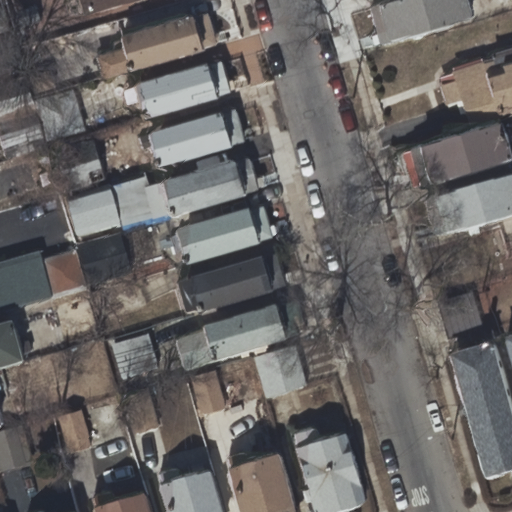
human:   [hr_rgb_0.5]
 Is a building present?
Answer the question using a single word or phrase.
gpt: yes

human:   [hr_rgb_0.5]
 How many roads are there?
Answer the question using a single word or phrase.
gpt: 1

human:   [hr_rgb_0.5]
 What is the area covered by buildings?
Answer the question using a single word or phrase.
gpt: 3240m2

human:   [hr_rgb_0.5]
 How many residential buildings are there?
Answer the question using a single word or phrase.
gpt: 40

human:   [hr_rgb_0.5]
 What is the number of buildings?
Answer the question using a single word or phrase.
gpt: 40

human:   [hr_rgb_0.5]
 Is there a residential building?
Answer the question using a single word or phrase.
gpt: yes

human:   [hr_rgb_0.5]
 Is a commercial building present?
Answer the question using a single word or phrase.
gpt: no

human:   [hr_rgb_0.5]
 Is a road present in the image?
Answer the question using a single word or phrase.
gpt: yes

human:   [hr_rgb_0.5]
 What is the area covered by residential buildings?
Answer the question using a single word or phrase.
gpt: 3240m2

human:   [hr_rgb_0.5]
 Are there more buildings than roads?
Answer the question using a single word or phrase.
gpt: yes

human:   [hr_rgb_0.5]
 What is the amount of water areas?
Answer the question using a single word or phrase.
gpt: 0

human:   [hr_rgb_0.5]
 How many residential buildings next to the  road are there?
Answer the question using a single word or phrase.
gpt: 40

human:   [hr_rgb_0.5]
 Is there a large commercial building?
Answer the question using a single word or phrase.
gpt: no

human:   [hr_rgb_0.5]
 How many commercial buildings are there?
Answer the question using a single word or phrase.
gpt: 0

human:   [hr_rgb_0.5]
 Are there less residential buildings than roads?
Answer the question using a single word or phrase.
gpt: no

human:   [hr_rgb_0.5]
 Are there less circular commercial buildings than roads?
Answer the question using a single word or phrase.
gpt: yes

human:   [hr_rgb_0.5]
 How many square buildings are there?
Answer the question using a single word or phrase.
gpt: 0

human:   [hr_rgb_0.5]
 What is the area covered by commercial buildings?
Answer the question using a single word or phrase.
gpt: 0m2

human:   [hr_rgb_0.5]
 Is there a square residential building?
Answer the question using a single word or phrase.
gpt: no

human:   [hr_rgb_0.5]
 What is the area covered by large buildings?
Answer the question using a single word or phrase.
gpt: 0m2

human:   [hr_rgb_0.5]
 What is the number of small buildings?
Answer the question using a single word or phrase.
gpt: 24

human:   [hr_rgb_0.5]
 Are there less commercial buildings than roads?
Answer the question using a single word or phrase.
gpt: yes

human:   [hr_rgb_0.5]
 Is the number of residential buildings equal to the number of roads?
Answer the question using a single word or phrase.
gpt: no

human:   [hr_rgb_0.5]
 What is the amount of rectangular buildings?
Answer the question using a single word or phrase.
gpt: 34

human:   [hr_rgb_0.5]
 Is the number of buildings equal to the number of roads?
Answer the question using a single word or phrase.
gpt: no

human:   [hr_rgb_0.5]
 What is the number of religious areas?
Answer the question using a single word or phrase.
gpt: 0

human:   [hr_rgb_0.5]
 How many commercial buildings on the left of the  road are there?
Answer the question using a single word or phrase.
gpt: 0

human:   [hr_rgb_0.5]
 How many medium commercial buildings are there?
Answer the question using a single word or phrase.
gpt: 0

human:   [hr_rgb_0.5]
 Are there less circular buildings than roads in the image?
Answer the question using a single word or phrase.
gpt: yes

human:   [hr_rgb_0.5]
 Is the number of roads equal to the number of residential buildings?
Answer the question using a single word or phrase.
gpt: no

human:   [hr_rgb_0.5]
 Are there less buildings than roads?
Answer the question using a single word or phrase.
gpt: no

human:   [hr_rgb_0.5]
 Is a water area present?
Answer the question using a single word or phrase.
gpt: no

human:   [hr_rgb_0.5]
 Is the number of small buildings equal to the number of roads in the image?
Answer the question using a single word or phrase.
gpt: no

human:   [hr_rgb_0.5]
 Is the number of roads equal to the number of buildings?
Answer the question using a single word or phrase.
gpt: no

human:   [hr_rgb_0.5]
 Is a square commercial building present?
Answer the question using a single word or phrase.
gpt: no

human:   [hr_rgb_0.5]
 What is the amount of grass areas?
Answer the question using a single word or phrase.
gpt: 0

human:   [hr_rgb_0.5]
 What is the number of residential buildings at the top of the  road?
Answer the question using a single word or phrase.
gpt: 17

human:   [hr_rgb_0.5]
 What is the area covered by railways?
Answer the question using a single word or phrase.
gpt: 0m2

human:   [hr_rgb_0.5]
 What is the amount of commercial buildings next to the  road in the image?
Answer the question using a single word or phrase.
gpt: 0

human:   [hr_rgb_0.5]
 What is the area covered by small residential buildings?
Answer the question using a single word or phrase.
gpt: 942m2

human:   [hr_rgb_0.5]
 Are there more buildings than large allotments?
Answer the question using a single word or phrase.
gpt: yes

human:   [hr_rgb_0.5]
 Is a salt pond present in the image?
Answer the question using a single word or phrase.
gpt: no

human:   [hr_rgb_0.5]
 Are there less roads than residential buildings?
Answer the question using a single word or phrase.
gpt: yes

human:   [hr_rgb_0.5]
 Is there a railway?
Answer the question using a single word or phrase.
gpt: no

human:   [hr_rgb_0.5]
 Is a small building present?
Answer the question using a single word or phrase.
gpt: yes

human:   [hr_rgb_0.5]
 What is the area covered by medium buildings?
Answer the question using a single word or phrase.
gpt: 2297m2

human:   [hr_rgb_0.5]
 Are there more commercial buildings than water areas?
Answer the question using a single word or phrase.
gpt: no

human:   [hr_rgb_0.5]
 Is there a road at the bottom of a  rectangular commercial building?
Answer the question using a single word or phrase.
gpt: no

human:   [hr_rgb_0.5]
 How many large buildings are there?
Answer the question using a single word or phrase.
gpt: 0

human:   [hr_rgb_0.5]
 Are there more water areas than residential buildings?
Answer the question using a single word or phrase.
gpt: no

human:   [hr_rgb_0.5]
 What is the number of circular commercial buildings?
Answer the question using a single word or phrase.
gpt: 0

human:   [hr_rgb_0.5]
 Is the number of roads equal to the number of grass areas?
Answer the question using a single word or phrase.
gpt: no

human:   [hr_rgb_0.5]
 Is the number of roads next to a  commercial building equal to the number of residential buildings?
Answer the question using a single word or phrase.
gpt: no

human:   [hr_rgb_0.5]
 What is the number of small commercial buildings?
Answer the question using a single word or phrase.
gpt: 0

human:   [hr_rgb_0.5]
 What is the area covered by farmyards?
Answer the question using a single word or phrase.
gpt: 0m2

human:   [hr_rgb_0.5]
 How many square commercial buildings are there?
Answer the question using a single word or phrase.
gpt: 0

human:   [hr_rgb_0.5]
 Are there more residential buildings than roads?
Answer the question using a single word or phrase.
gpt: yes

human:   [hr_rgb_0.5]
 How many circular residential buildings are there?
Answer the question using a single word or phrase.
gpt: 0

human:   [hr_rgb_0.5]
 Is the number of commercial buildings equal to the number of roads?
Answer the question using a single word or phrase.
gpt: no

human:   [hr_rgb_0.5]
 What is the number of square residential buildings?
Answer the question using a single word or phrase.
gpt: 0

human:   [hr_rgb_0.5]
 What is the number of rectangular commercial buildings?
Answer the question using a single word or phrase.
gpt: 0

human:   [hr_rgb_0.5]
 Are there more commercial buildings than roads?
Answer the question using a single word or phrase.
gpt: no

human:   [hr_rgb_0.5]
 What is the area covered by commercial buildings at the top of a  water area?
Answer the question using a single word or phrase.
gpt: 0m2

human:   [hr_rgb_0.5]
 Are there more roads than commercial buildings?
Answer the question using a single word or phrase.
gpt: yes